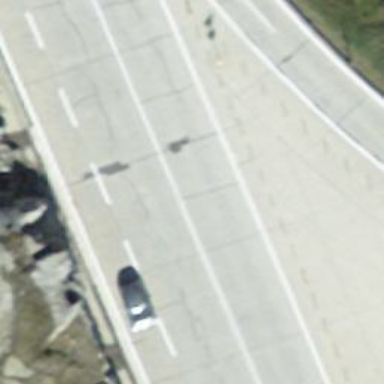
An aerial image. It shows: Concrete primary highway.